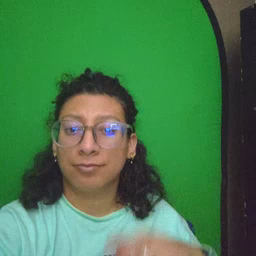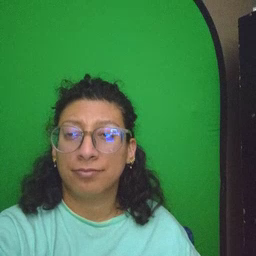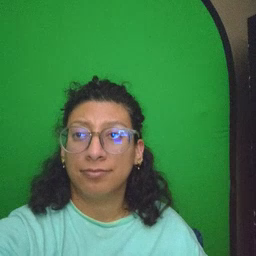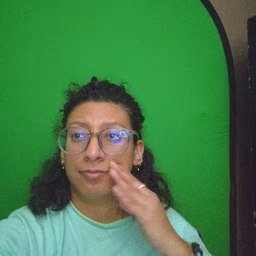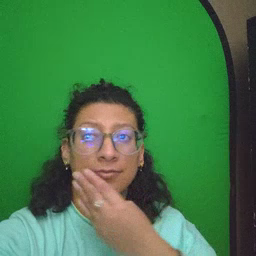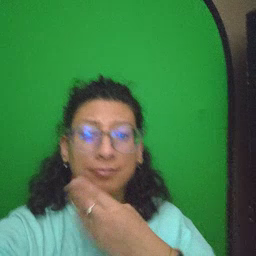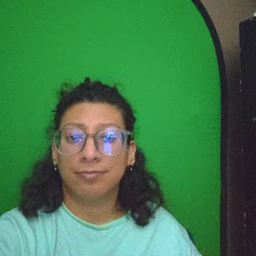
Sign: napkin